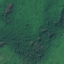
Land use / land cover class: Forest